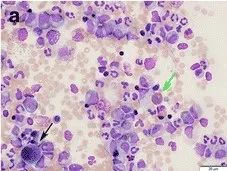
Morphologic and immunohistochemical evaluation of diagnostic bone marrow aspirate and core biopsy. Diagnostic bone marrow aspirate. Wright-Giemsa, 600x).
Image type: pathology (giemsa)